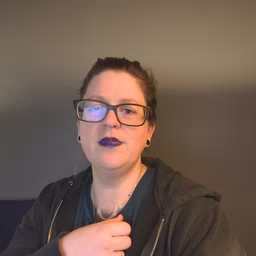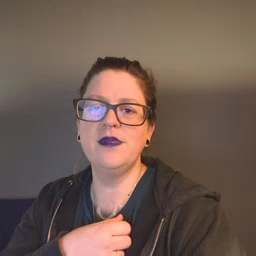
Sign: red